Question: I made an ASP.NET form wizard that contains multiple pages of fields.
Some of these fields are meant to be required and some are meant to be optional. By default the wizard seems to make every field required. How do I change them to optional?

I assumed that 'required=false' in '<input runat="server" ID="txtDriverLicenseNumber" type="text" required="false" size="24"></input>' would have the desired effect, but it seems to do nothing.
Additionally, I would like the form to allow me to hit "previous" even if I did not fill out the fields on the current page.
Some assistance would be greatly appreciated!
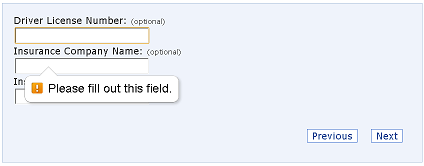
Answer: 1. HTML5 attribute required for input fields is validated on the client side (browser). Not all browsers do. Don't include the attribute if you don't want it to be reqiured (leave it out, don't say required="false") This input is required: <input required name=... />
This input is not required: <input name=... />
2. You can use the attribute in HTML server controls or ASP.Net controls to add client side validation for browsers that do support it: Use on HTML server control: <input id="input1" name="input1" type="text" required runat="server" />
Use on ASP.net control: <asp:TextBox runat="server" ID="tbox1" required />
This is how Firefox (v12) renders validation of required attribute (your screen shot is Chrome?):
3. You can use ASP.Net Validation Controls to validate both HTML server and ASP.net controls on the server (aka server-side validation) and is what you should do in order to properly validate your inputs. Server side validation will work regardless of whether or not the browser supports HTML5 required attribute: Server side validation (required) of ASP.Net HTML server control: <input id="input1" name="input1" type="text" required runat="server" />
<asp:RequiredFieldValidator ID="rf1" runat="server"
Text="input required" ControlToValidate="input1" ForeColor="Red" />
Server side validation (required) of ASP.Net control: <asp:TextBox runat="server" ID="tbox1" required />
<asp:RequiredFieldValidator ID="RequiredFieldValidator1" runat="server"
Text="textbox required" ControlToValidate="tbox1" ForeColor="Red" />
4. Validation will control your progress through the ASP.Net Wizard - required fields (only) must be provided for you to go to the "next step" (and back). That is how it should work. I think you're just experiencing difficulty because you have made all your fields required in error (because you are setting the required="false" attribute instead of omitting it and you are using Chrome - which does validate it).
Hth...